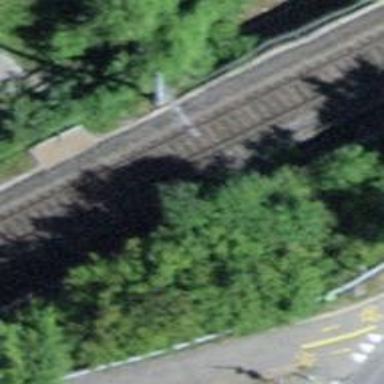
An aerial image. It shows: Bridge with electrified railway tracks featuring contact line.